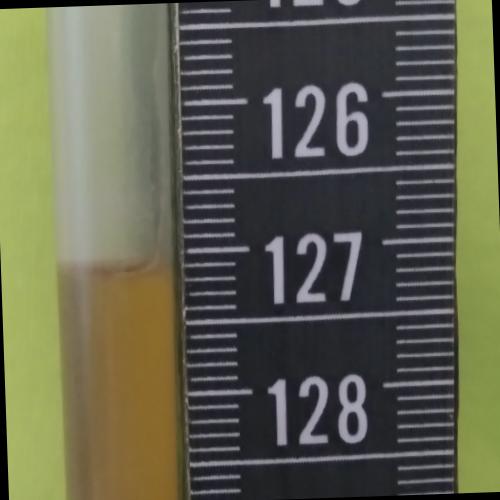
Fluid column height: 127.1 cm